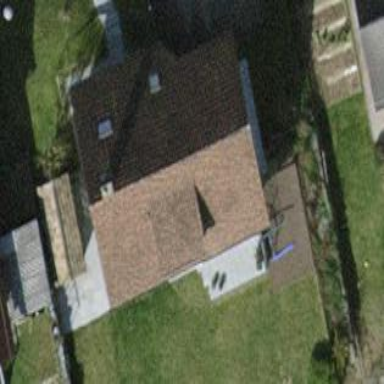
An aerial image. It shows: Detached building with gabled roof.